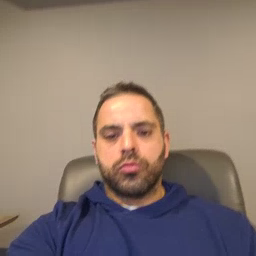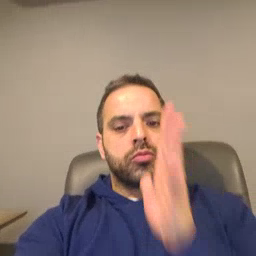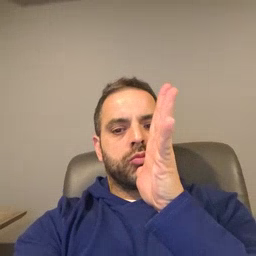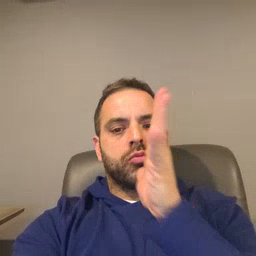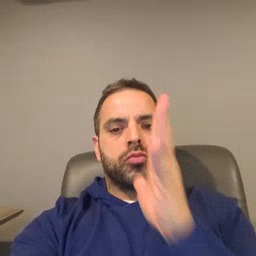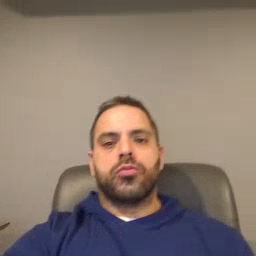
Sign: mom